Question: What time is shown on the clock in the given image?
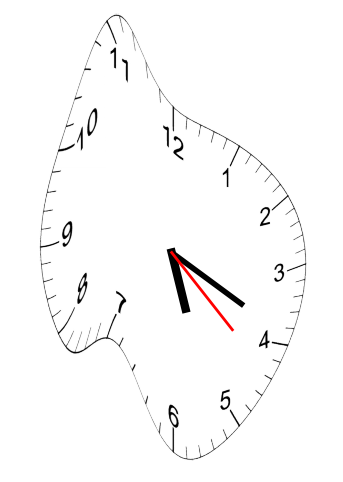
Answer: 05:19:22